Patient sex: M
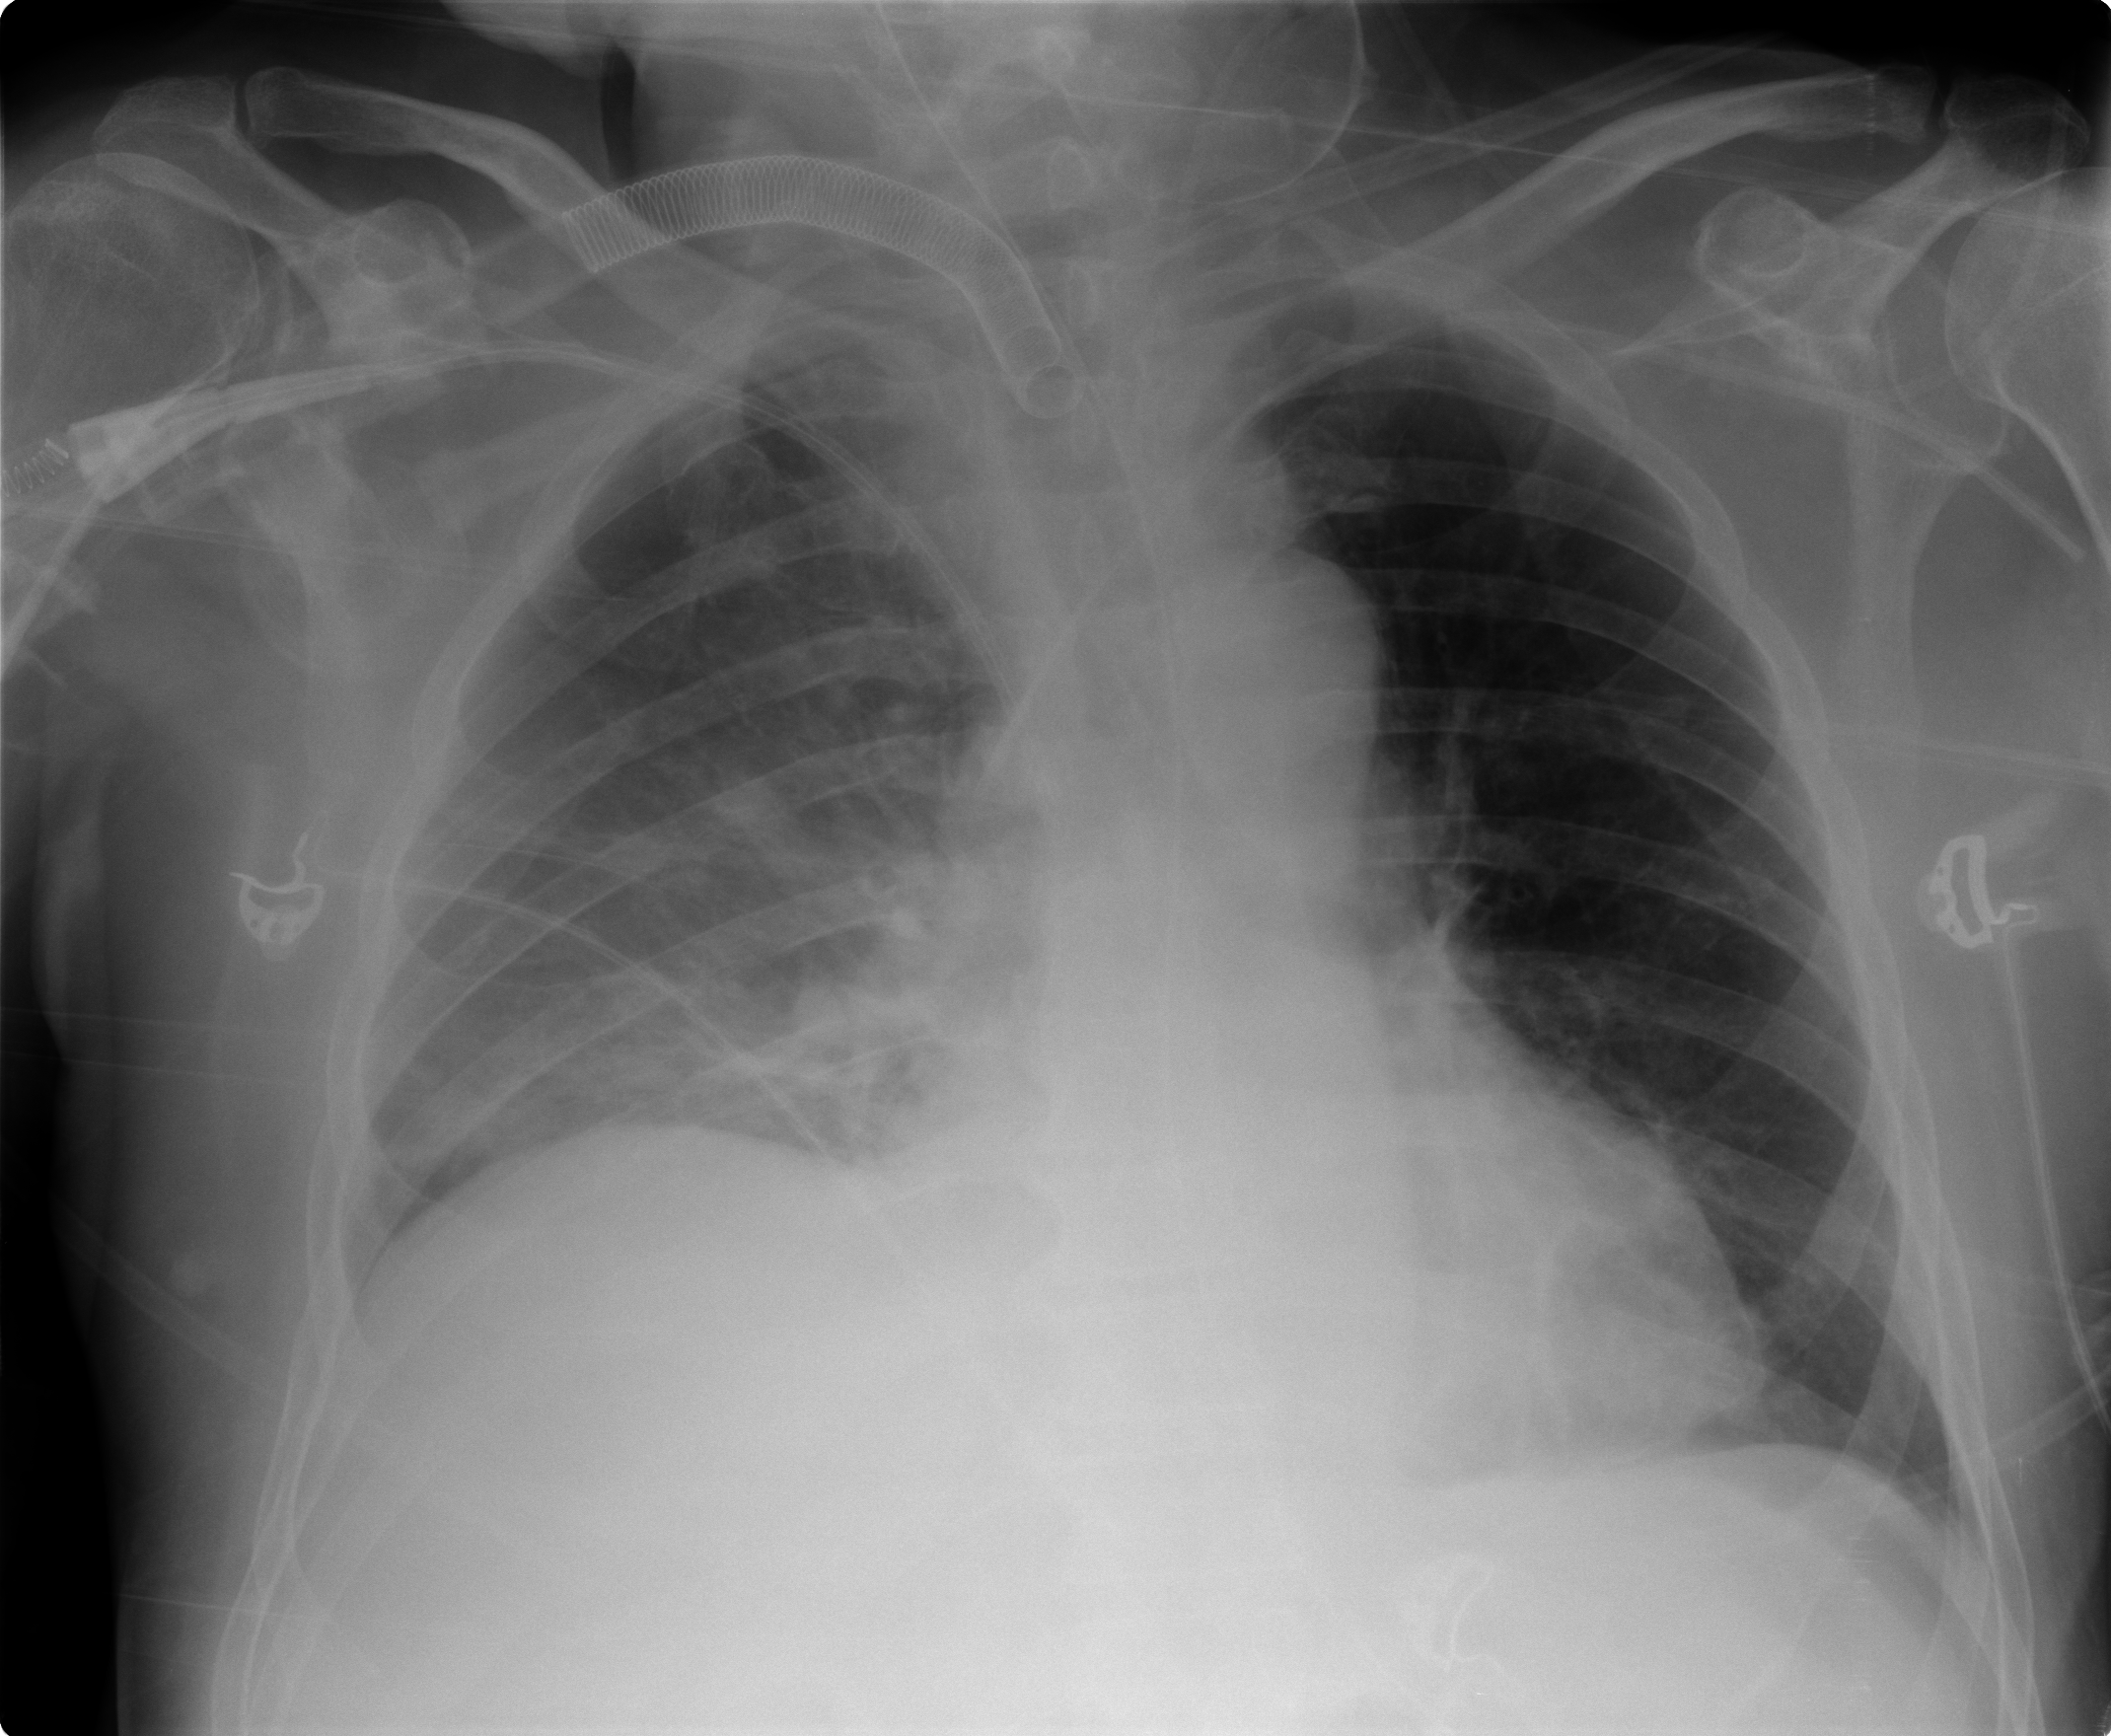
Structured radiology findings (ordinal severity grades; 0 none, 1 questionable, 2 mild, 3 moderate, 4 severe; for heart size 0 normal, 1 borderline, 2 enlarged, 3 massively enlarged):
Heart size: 1
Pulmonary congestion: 0
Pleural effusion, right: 0
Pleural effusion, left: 0
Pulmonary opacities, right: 2
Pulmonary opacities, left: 0
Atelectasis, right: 2
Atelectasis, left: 0